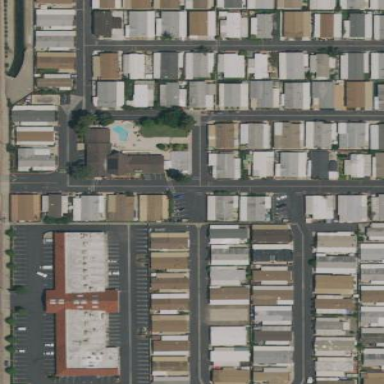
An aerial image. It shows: Residential area known as trailer park.